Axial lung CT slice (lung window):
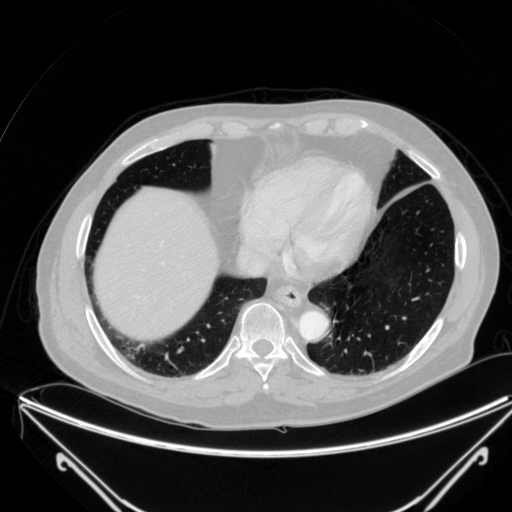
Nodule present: no